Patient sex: M
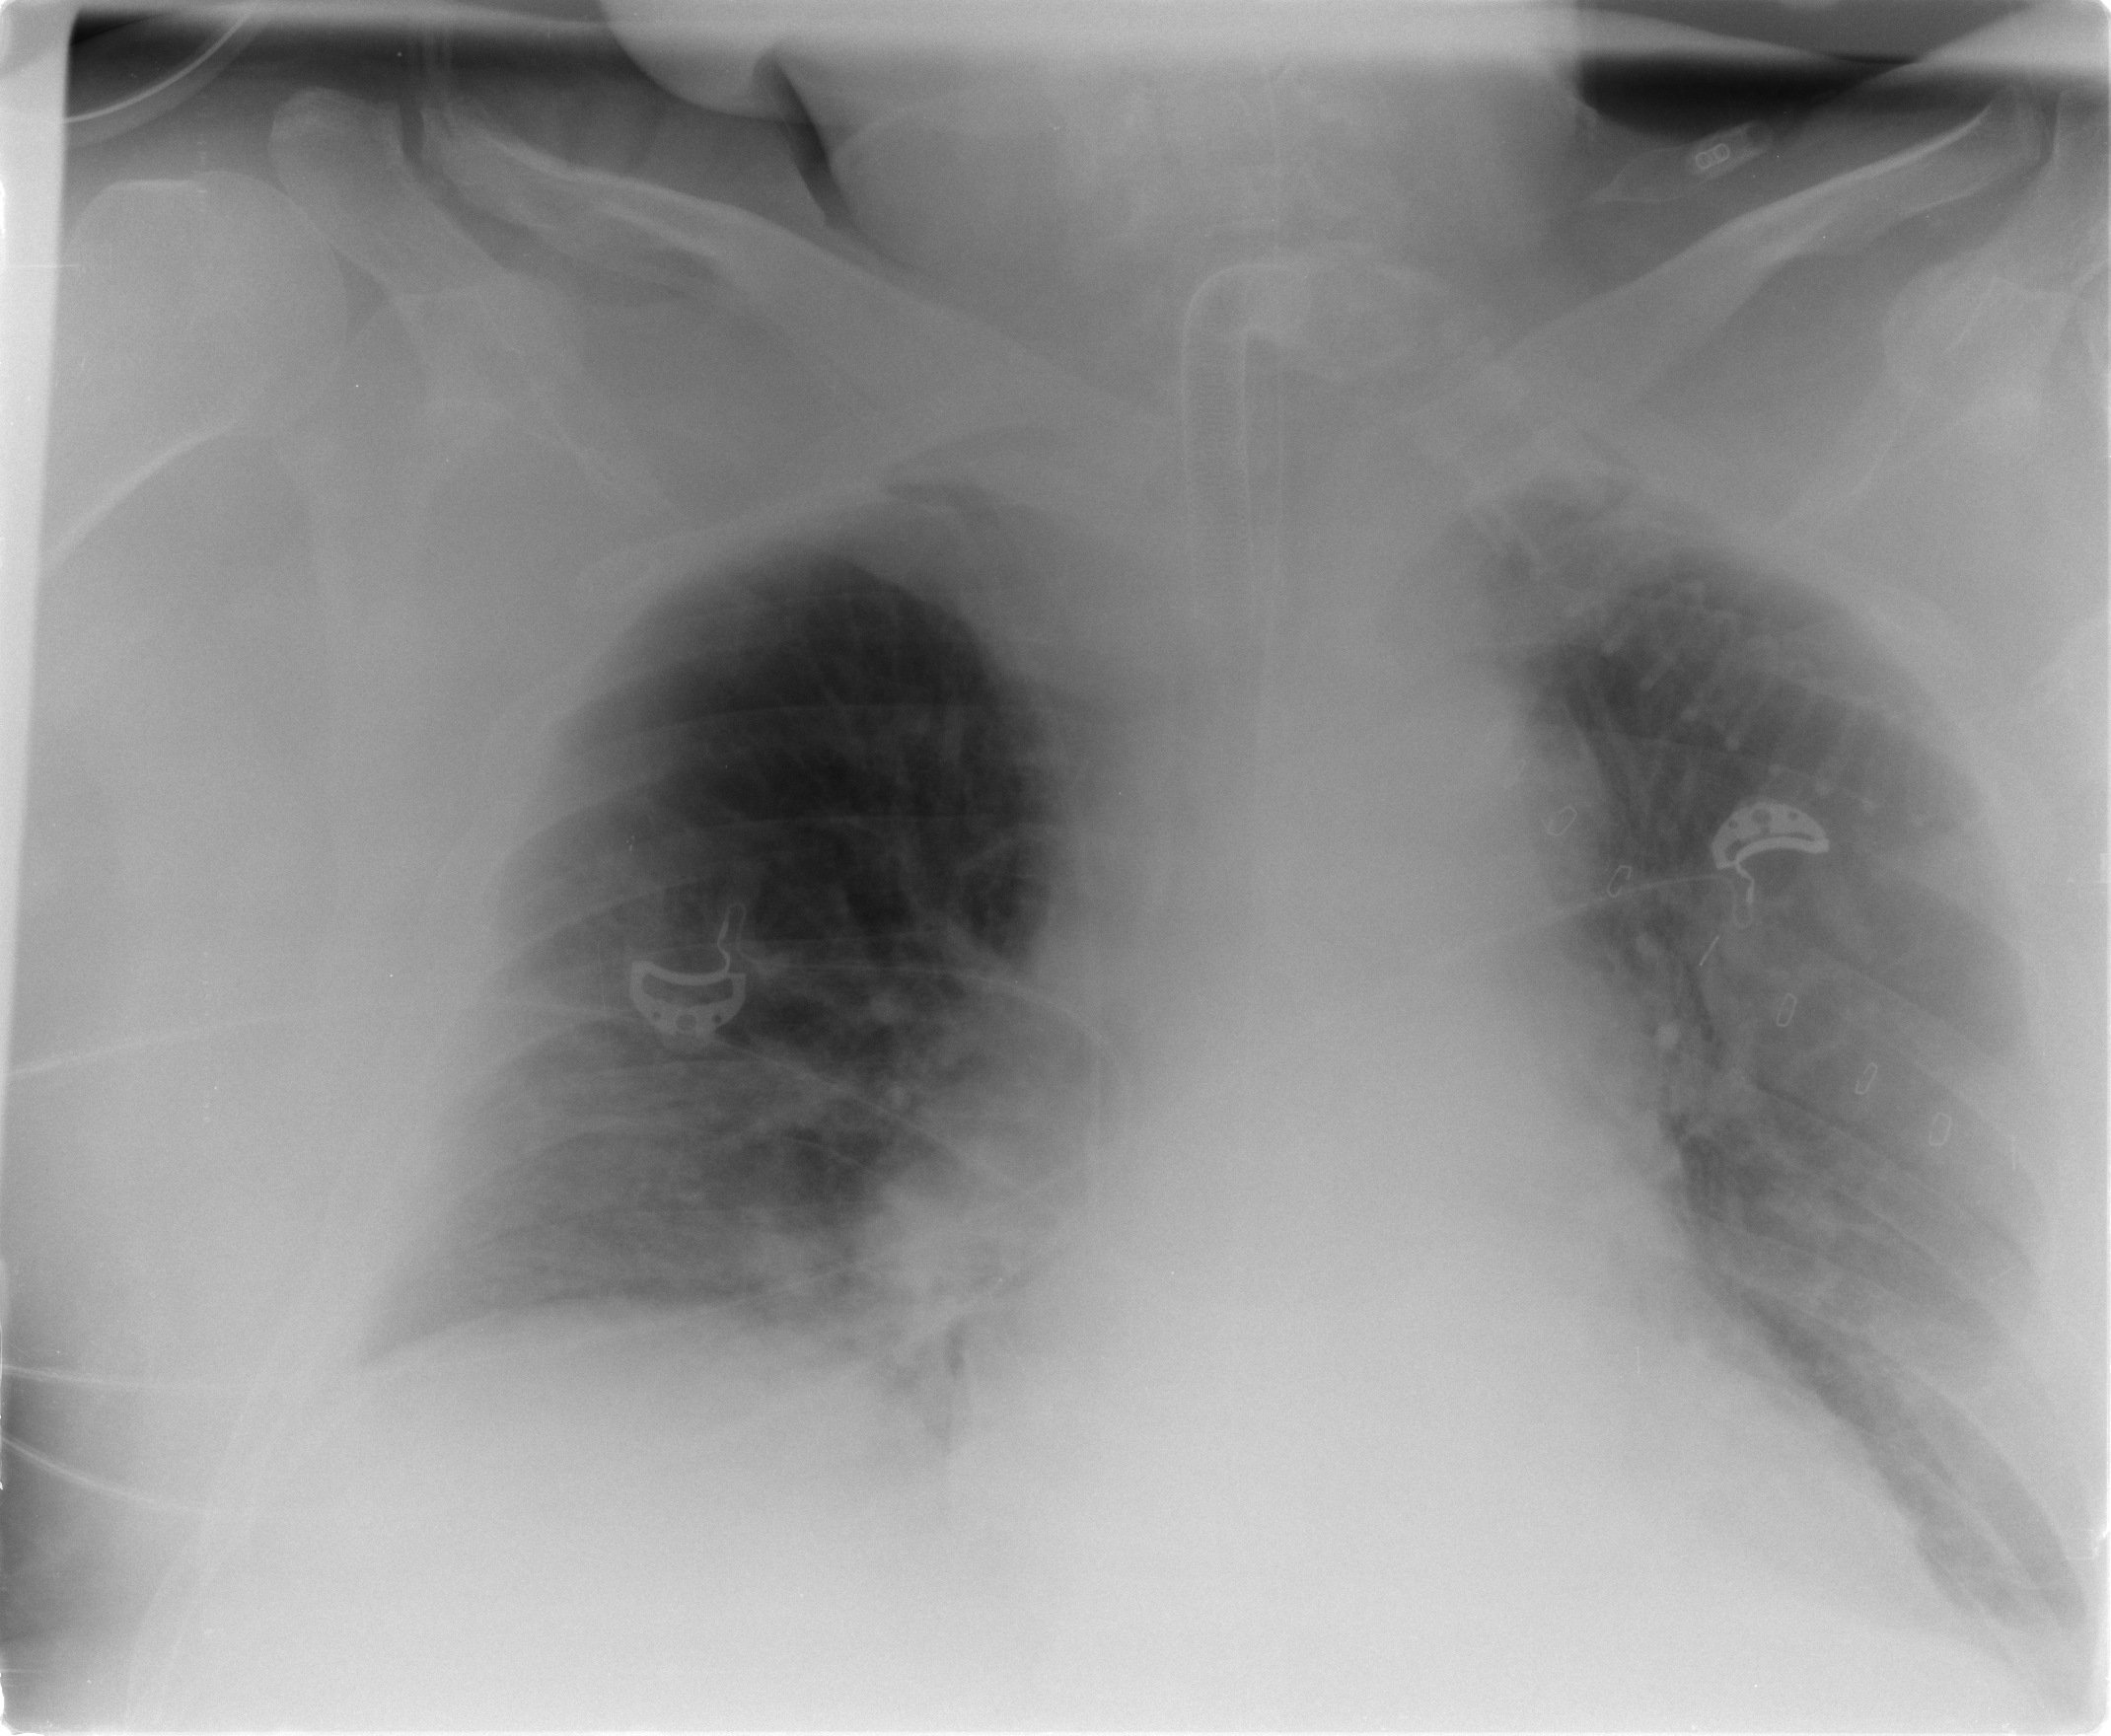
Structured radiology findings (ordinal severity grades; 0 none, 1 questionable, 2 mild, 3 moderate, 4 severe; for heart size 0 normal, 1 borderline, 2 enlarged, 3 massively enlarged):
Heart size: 2
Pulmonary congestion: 1
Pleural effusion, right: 0
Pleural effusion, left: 2
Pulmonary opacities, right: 2
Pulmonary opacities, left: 2
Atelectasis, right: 2
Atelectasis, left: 2